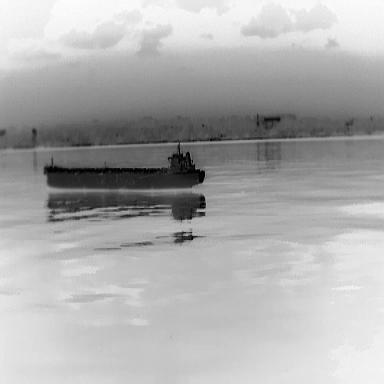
There is a liner in the infrared image.